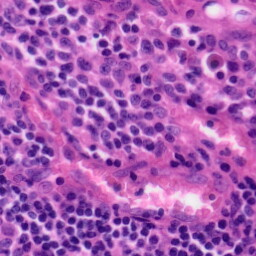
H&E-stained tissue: Tonsil